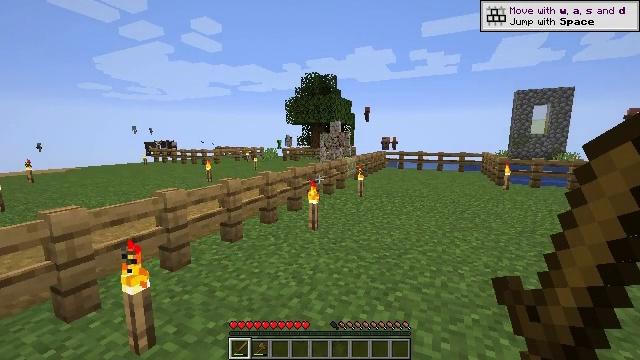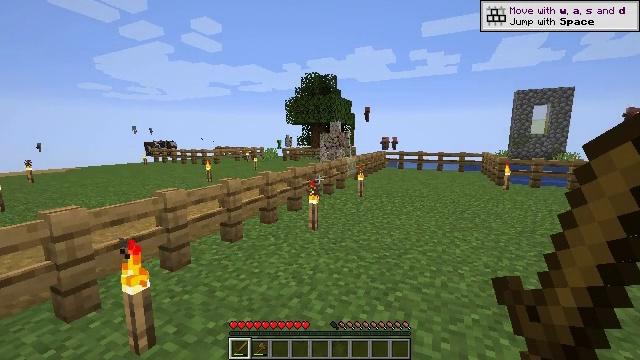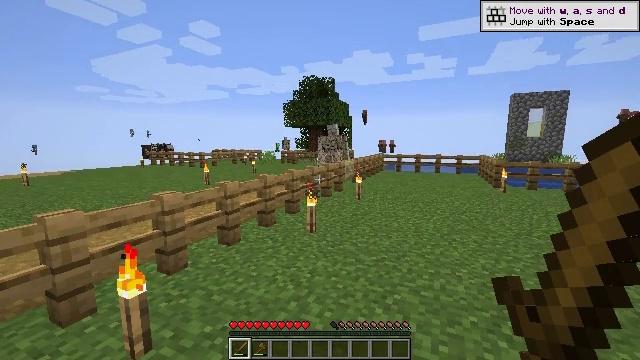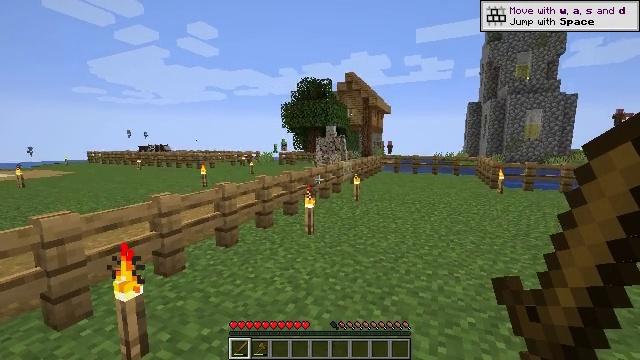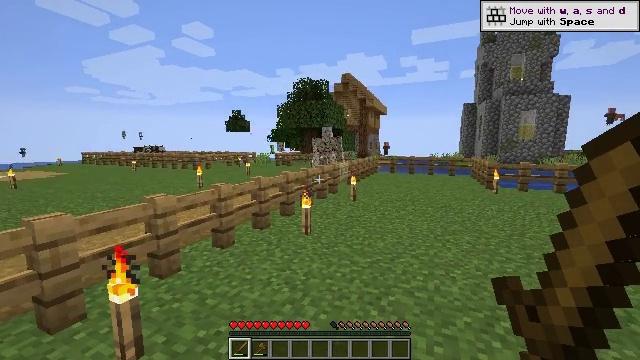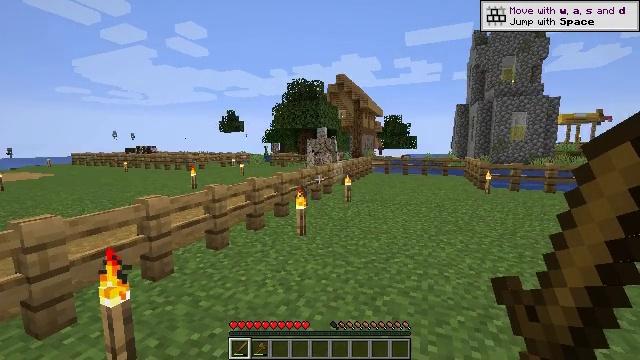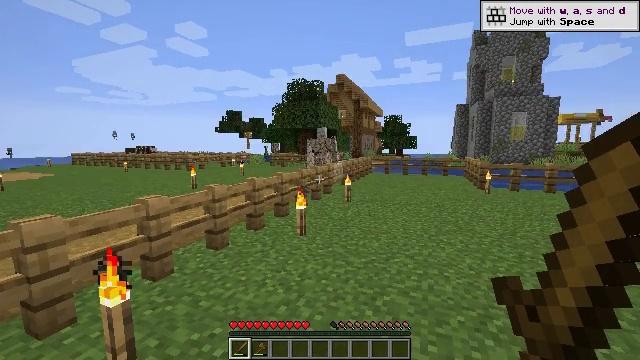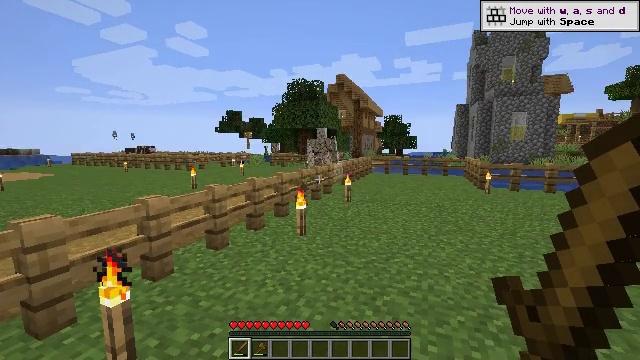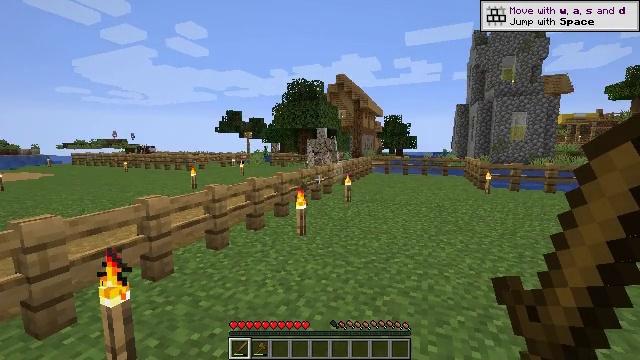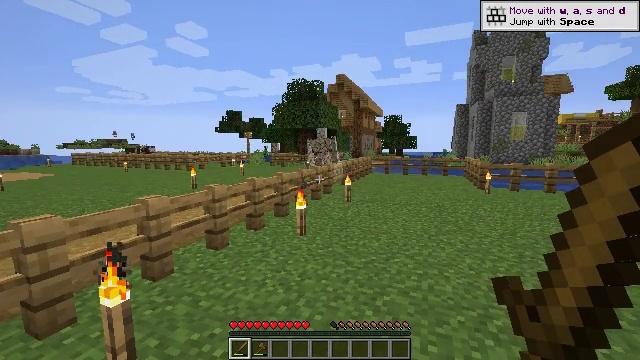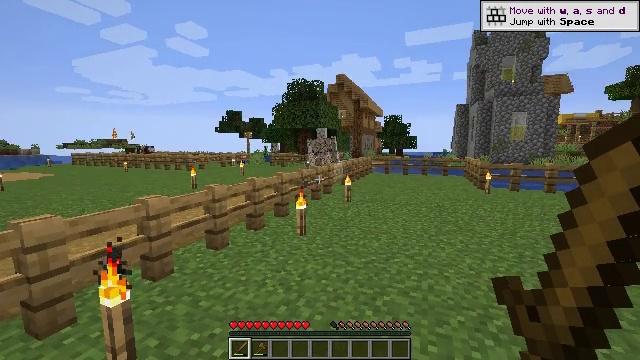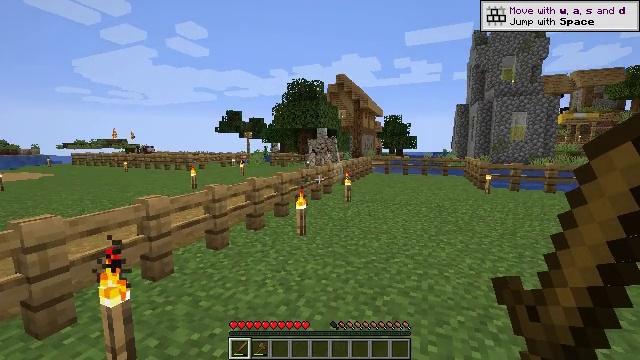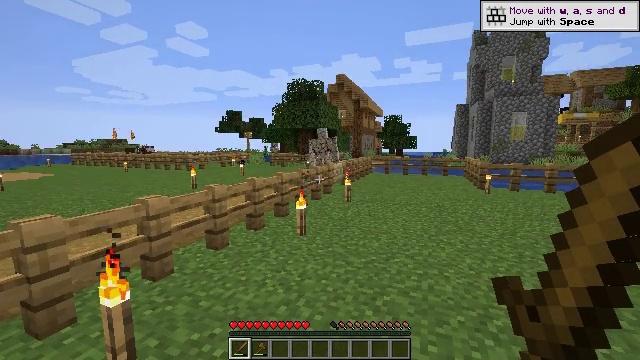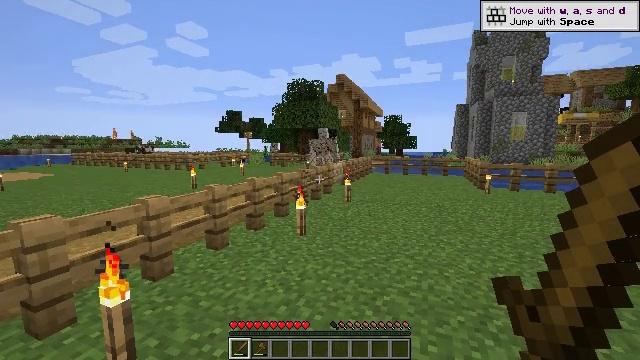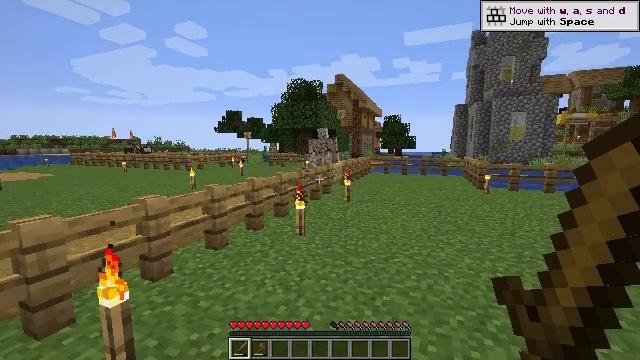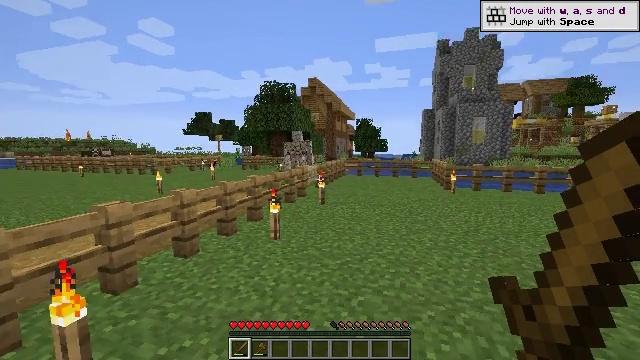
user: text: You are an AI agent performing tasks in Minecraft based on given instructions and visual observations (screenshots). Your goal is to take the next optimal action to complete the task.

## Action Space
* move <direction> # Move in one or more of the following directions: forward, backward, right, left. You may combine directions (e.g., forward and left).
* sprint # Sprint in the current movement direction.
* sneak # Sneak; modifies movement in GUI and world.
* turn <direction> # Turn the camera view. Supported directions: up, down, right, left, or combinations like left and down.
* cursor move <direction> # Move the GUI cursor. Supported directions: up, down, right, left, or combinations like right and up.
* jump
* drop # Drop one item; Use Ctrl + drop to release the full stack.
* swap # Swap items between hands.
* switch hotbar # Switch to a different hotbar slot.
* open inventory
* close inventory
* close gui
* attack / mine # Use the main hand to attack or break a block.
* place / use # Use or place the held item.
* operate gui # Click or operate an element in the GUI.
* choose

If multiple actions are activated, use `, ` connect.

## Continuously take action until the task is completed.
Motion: motion action
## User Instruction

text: Collect a hay block for crafting.
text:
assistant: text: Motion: no_op
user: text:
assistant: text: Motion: no_op
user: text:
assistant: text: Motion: no_op
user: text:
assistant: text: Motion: no_op
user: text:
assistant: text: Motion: turn right
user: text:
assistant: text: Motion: no_op
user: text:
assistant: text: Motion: no_op
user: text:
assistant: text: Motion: no_op
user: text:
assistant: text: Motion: no_op
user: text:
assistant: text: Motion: no_op
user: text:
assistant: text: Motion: no_op
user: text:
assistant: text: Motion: no_op
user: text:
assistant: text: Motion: no_op
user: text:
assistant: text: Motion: no_op
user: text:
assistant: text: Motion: turn right
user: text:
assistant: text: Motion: turn right
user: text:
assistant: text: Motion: turn right
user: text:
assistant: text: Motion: turn right
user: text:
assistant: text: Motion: turn right and up
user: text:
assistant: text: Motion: turn right
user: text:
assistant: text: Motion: turn right
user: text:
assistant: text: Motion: no_op
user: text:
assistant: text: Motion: no_op
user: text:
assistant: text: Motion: no_op
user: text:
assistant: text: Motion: no_op
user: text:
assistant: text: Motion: no_op
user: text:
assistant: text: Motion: no_op
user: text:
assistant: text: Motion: no_op
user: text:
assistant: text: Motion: no_op
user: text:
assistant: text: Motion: no_op